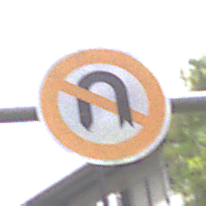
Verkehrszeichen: VerbotWenden
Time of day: Midday
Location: Outdoor (Urban)
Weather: Overcast
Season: NotSpecified
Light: Natural